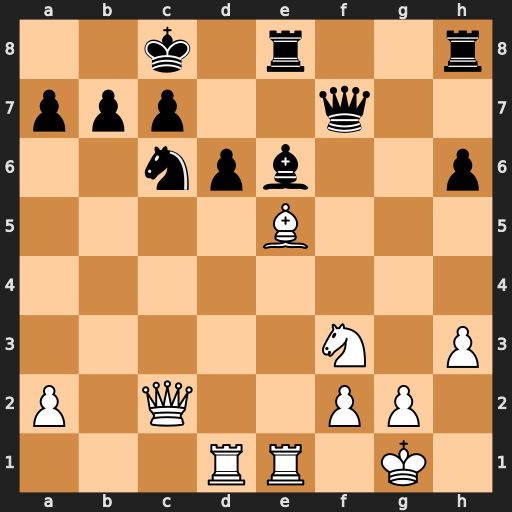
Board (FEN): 2k1r2r/ppp2q2/2npb2p/4B3/8/5N1P/P1Q2PP1/3RR1K1
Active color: w
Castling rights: -
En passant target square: -
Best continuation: Bxh8